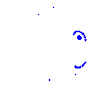
Particle: proton